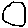
Label: circle